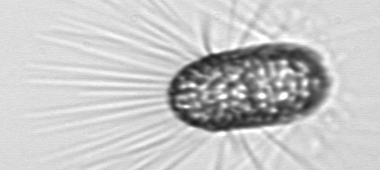
Label: Corethron_hystrix